Field crop: tomato
Growth stage: 1
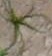
Species: cyperus